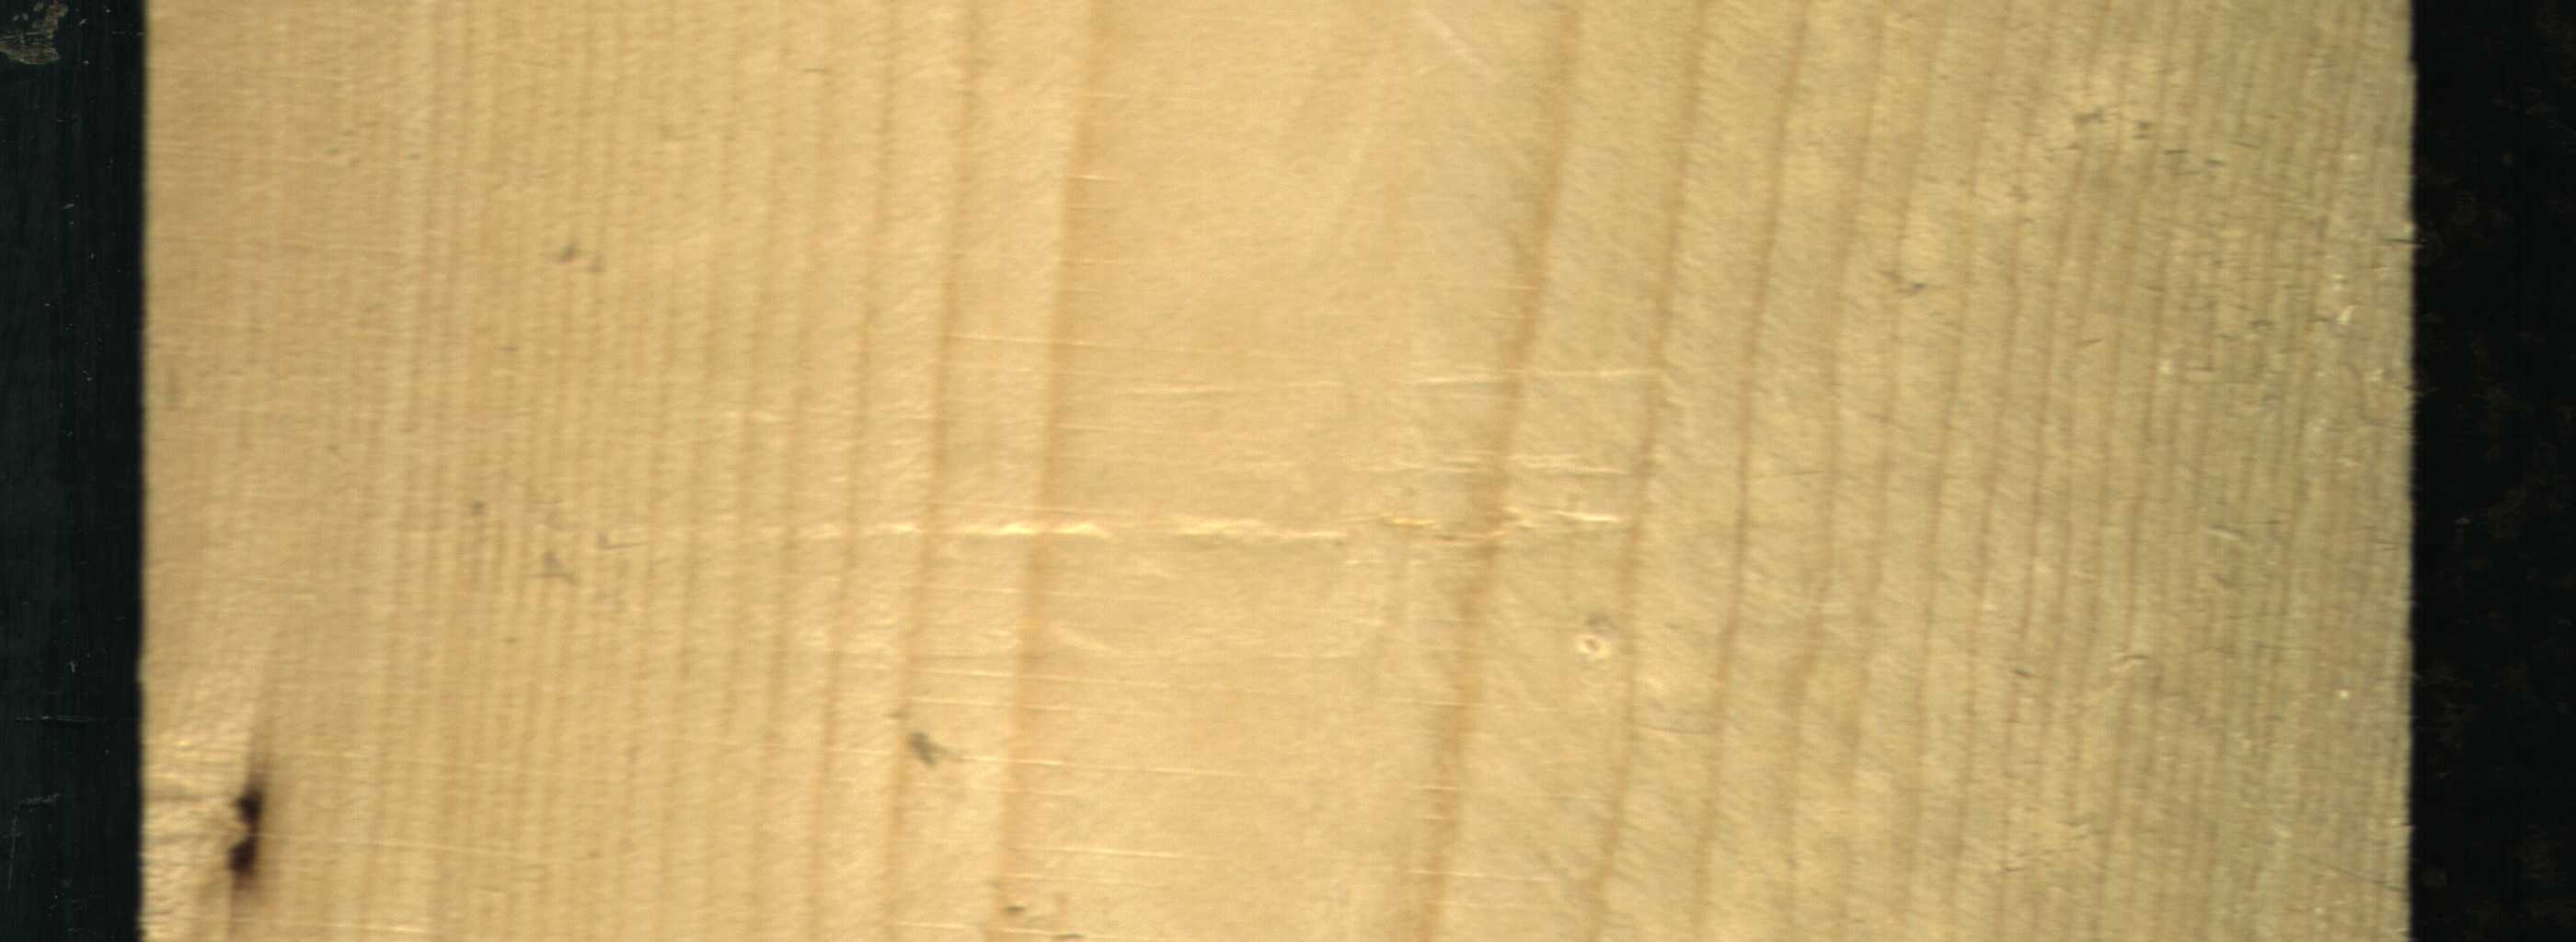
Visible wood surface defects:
resin